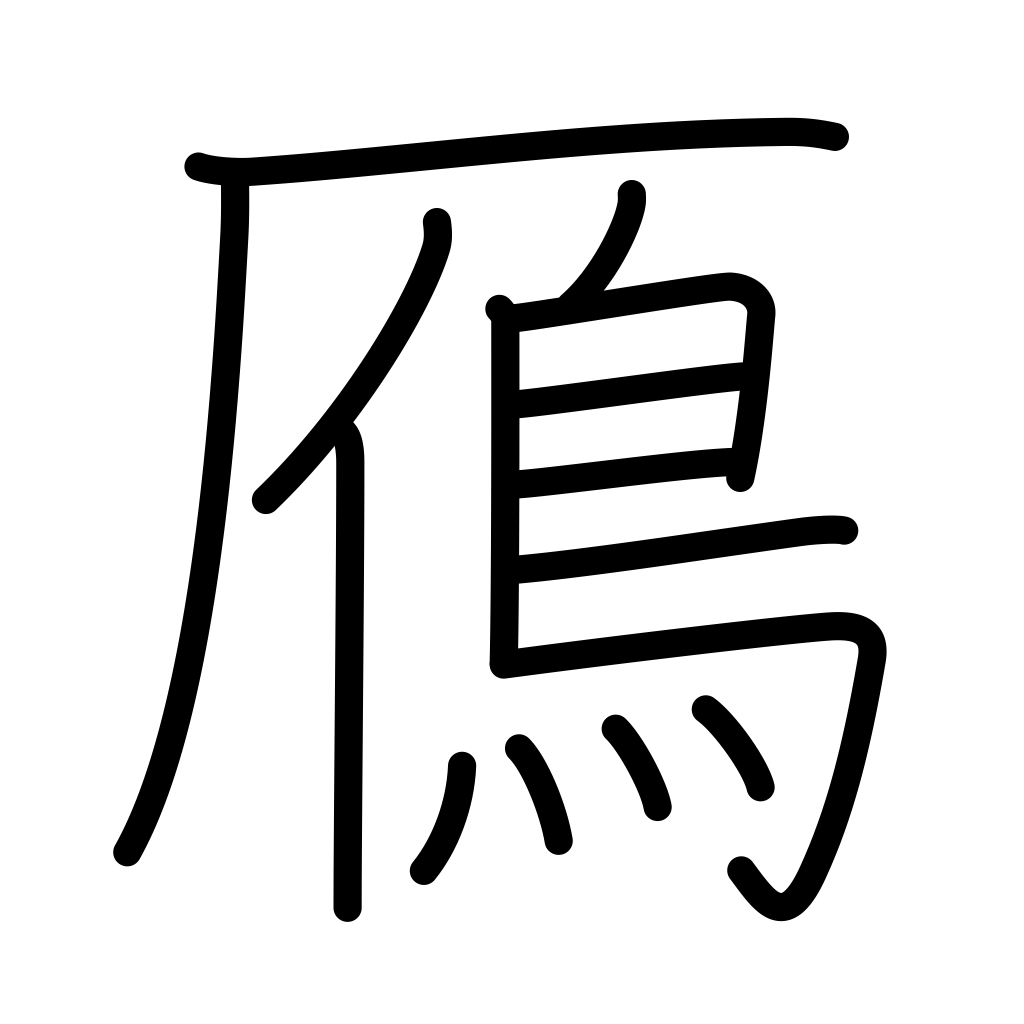
Meaning: wild goose